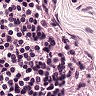
Metastatic tissue present: no